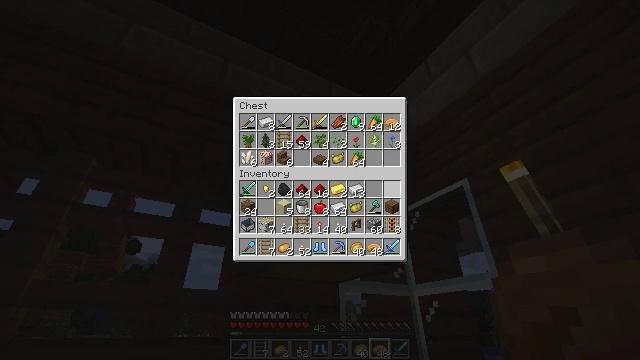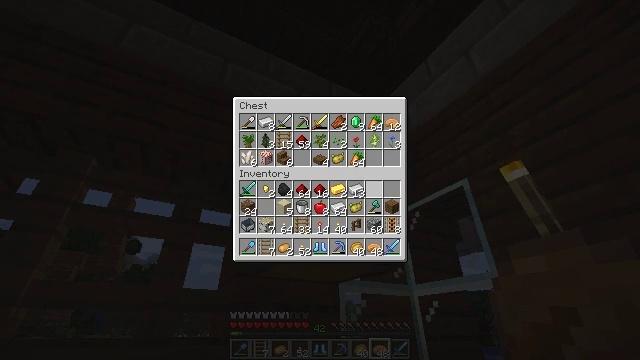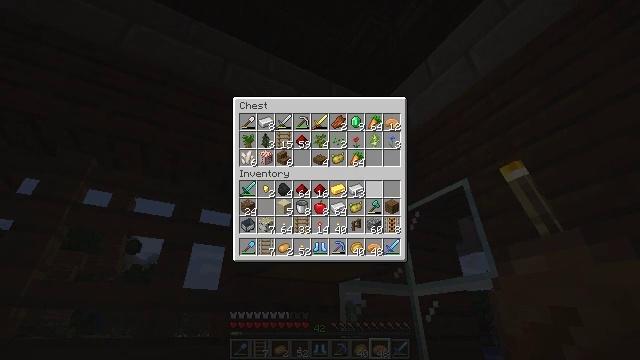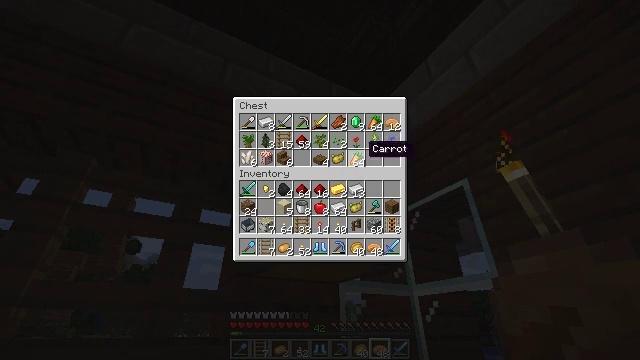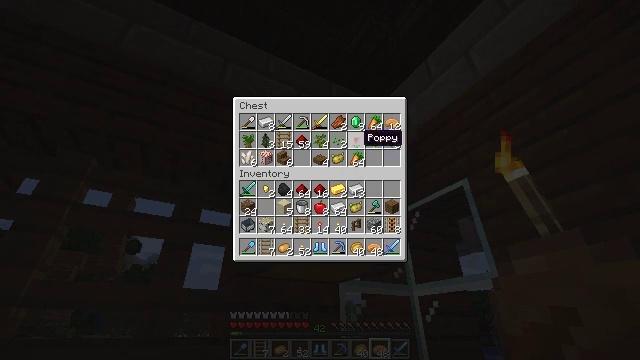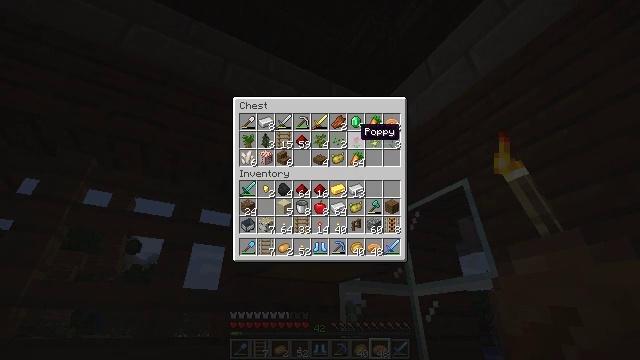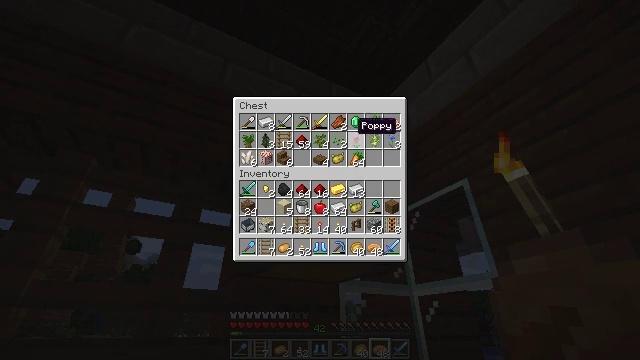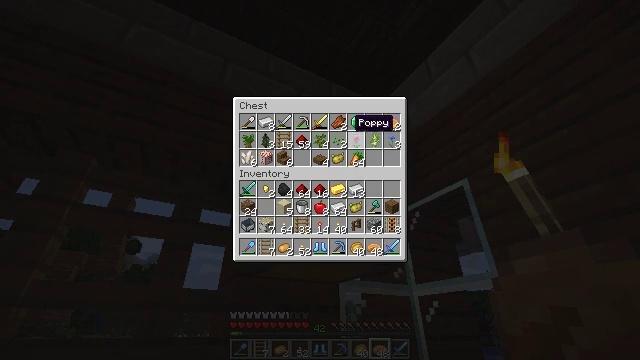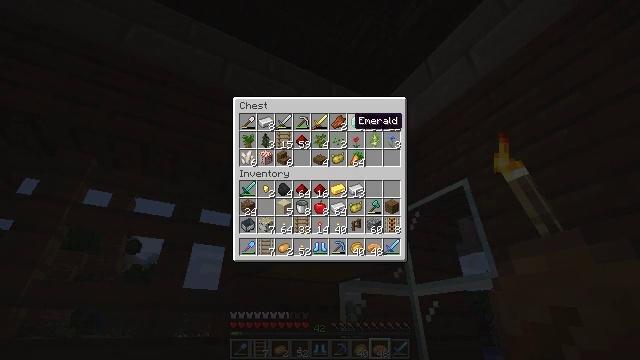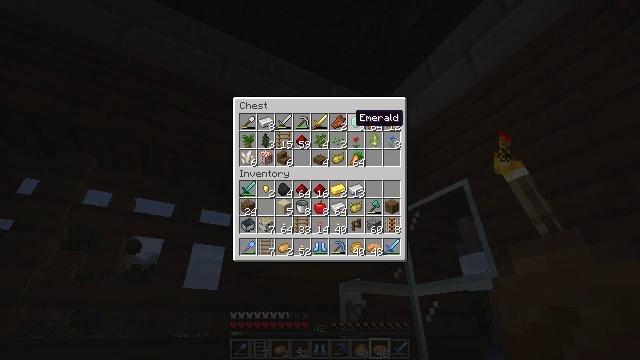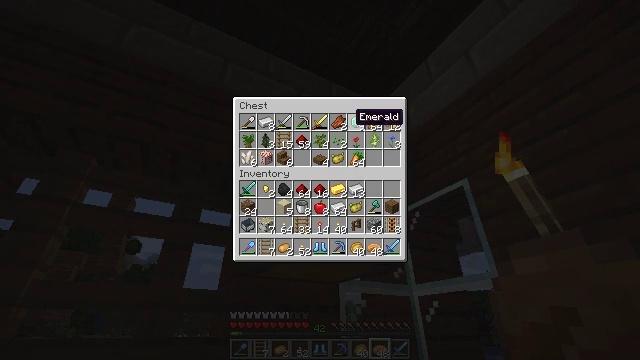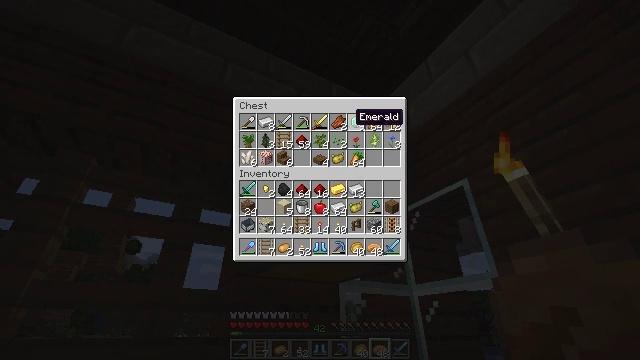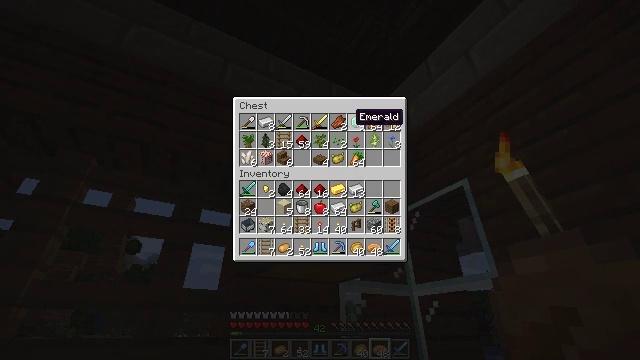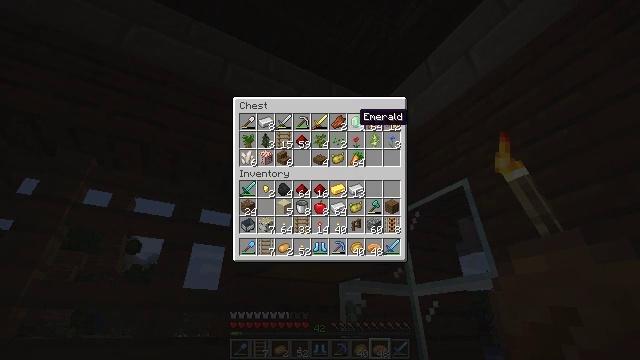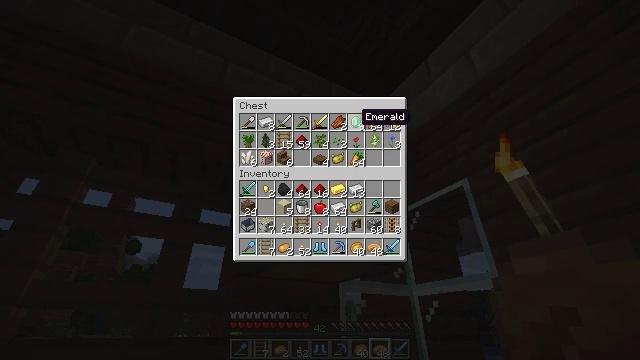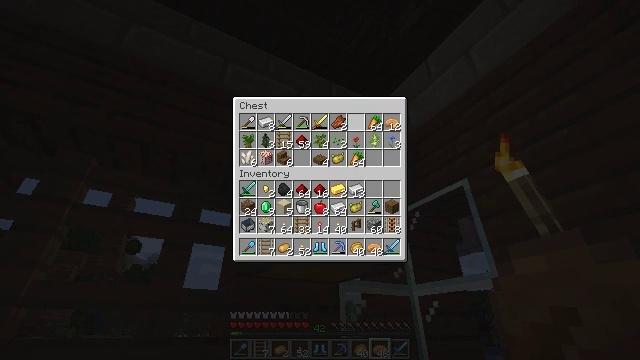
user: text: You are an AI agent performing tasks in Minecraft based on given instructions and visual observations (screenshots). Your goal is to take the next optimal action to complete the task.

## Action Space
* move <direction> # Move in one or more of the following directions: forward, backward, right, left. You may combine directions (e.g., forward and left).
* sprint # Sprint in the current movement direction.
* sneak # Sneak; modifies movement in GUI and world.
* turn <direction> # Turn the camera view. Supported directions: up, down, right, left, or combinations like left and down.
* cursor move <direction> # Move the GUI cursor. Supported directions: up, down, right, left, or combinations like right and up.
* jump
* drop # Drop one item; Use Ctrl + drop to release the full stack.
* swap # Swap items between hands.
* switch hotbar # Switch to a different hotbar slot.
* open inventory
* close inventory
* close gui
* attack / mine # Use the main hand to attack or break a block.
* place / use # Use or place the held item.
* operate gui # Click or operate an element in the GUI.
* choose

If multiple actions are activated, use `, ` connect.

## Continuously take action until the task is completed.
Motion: motion action
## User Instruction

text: Put ingredients in the crafting grid to get a cookie.
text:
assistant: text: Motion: no_op
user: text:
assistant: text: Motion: cursor move left and up
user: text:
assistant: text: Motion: cursor move left and up
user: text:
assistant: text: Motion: cursor move up
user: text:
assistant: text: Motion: no_op
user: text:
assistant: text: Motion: no_op
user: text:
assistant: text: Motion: sneak
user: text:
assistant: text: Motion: sneak
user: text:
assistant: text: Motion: sneak
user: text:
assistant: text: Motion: sneak
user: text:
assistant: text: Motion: sneak
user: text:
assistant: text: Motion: sneak
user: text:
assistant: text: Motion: sneak
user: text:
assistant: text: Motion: sneak
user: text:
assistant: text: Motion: sneak, operate gui
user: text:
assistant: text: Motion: sneak, operate gui
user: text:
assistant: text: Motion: sneak, operate gui
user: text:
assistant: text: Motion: sneak
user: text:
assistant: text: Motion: sneak
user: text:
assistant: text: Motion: sneak
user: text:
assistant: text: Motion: sneak
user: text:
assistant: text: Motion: sneak, cursor move right
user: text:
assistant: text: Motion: sneak
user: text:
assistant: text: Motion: sneak
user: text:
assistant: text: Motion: sneak, cursor move left and up
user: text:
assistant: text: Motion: sneak, cursor move left
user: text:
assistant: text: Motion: sneak, cursor move left
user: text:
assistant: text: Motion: sneak
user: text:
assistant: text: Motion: sneak
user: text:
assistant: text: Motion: sneak